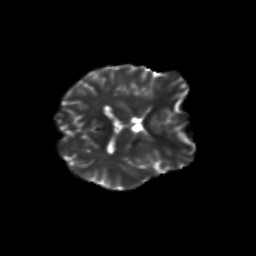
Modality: T2w
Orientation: axial
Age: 21
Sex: male
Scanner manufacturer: siemens
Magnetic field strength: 3 T
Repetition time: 3.5 s
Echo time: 0.125 s